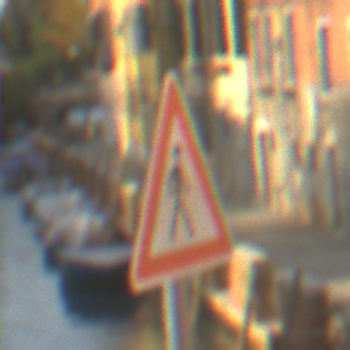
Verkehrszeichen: FussgaengerLinks
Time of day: MorningAfternoon
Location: Outdoor (Urban)
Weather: Clear
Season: NotSpecified
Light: Natural